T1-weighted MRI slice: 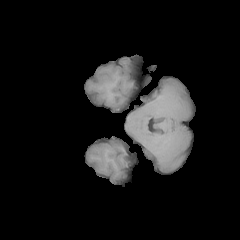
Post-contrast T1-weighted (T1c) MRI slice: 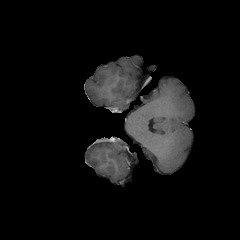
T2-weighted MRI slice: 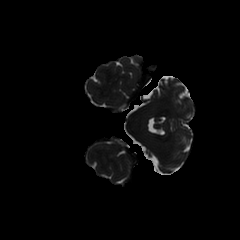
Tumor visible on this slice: no